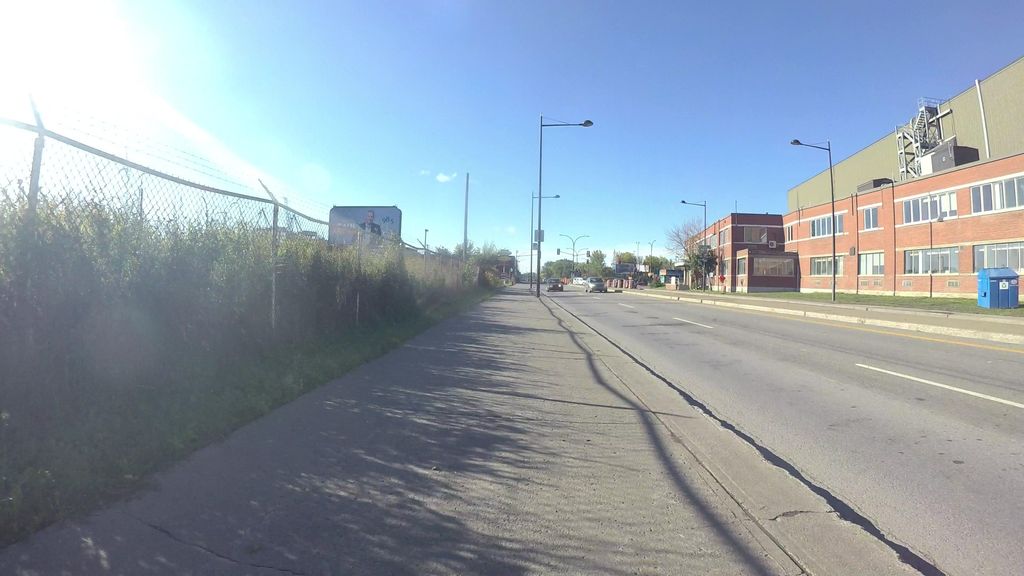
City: montreal